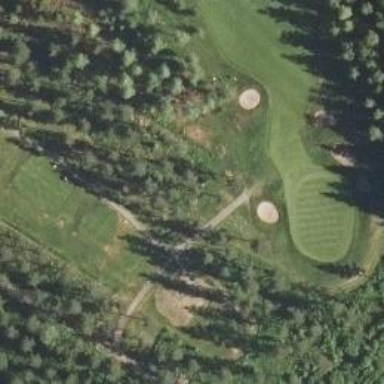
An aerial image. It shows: Path used for both walking and golf.